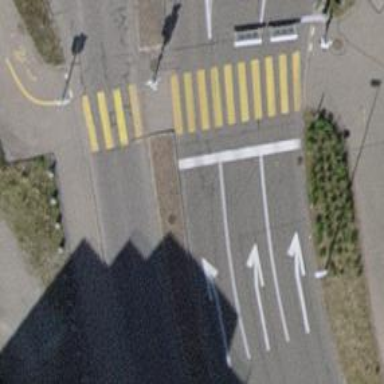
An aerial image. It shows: Road with traffic signals.